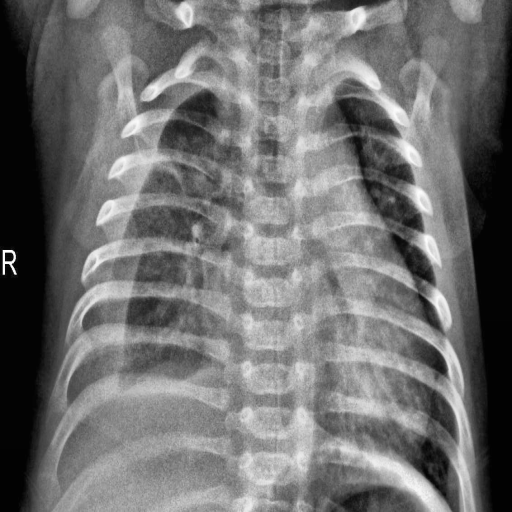
Finding: PNEUMONIA